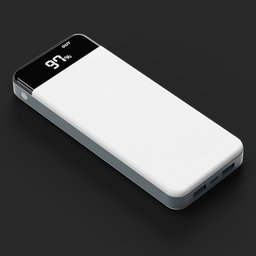
Label: electronics